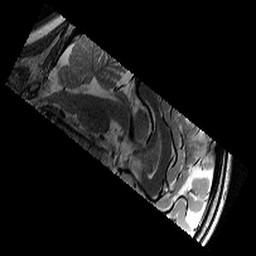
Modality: T2w
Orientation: sagittal
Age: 11
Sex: female
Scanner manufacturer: siemens
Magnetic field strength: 3 T
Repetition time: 9.23 s
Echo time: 0.067 s